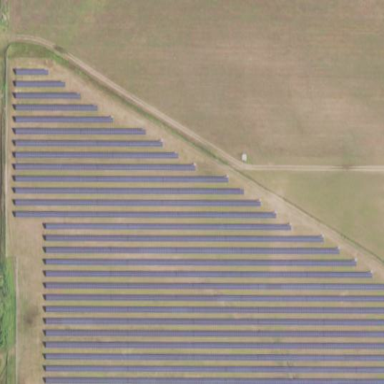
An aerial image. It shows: Solar power plant with photovoltaic technology surrounded by fence.